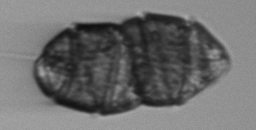
Label: Margalefidinium